高三 · 立体几何学
19. 如图, 正方体 $A B C D-A_{1} B_{1} C_{1} D_{1}$ 中, 点 $M$ 是 $A_{1} D_{1}$ 的中点, 点 $N$ 是 $C D$ 的中点, 用反证法证明直线 $B M$ 与直线 $A_{1} N$ 是两条异面直线.

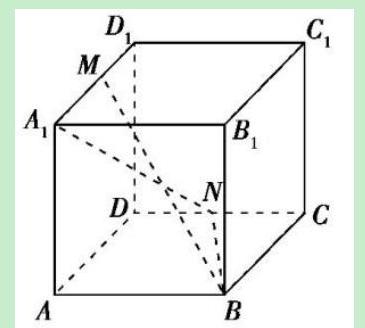
答案: 证明：假设直线 $B M$ 与 $A_{1} N$ 共面.

则 $A_{1} D_{1} \subset$ 平面 $A_{1} B D_{1}$, 且平面 $A_{1} B D_{1} \cap$ 平面 $A B C D=B N$,

由正方体特征知 $\mathrm{A}_{1} \mathrm{D}_{1} / /$ 平面 $\mathrm{ABCD}$, 故 $\mathrm{A}_{1} \mathrm{D}_{1} / / \mathrm{BN}$,

又 $\mathrm{A}_{1} \mathrm{D}_{1} / / \mathrm{BC}$,所以 $\mathrm{BN} / / \mathrm{BC}$.

这与 $\mathrm{BN} \cap \mathrm{BC}=\mathrm{B}$ 矛盾,故假设不成立.

所以直线 $B M$ 与直线 $A_{1} N$ 是两条异面直线.
解析: ：【分析】本题主要考查了反证法与放缩法, 解决问题的关键是灵活运用线面平行与线线平行的转化,推导出一个显而易见的矛盾,这是反证法最基本的要求.